Question: I downloaded an eclipse project that has a .classpath which has class entries that need to be updated.
What does this do exactly?
Can I change the content of the .classpath in eclipse?
I opened 'User Libraries' in eclipse expecting it to have the same content as .classpath, but there is nothing in it.

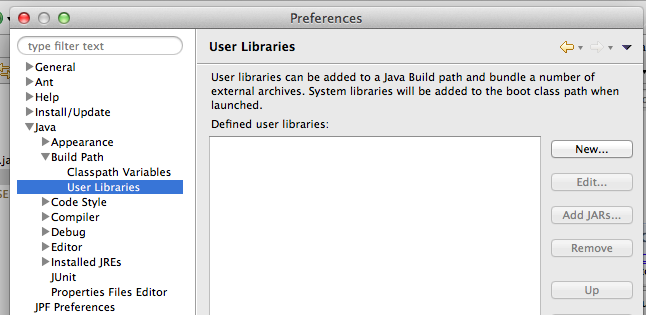
Answer: The contents of the .classpath file can be changed by modifying the project Java Build Path parameters.
For instance, in Package Explorer, right-click on the project and select Properties... In the Properties dialog, navigate to Java Build Path in the tree. Usually the Source and Libraries tab panels provide most of the information in the .classpath file.